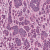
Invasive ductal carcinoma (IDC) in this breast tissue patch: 1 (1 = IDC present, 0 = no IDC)